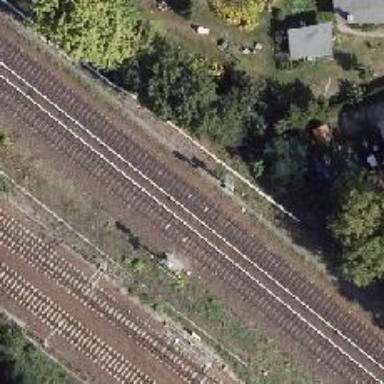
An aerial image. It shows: Railway signal.